Chest X-ray. View position: AP
Patient age: 45
Patient sex: F
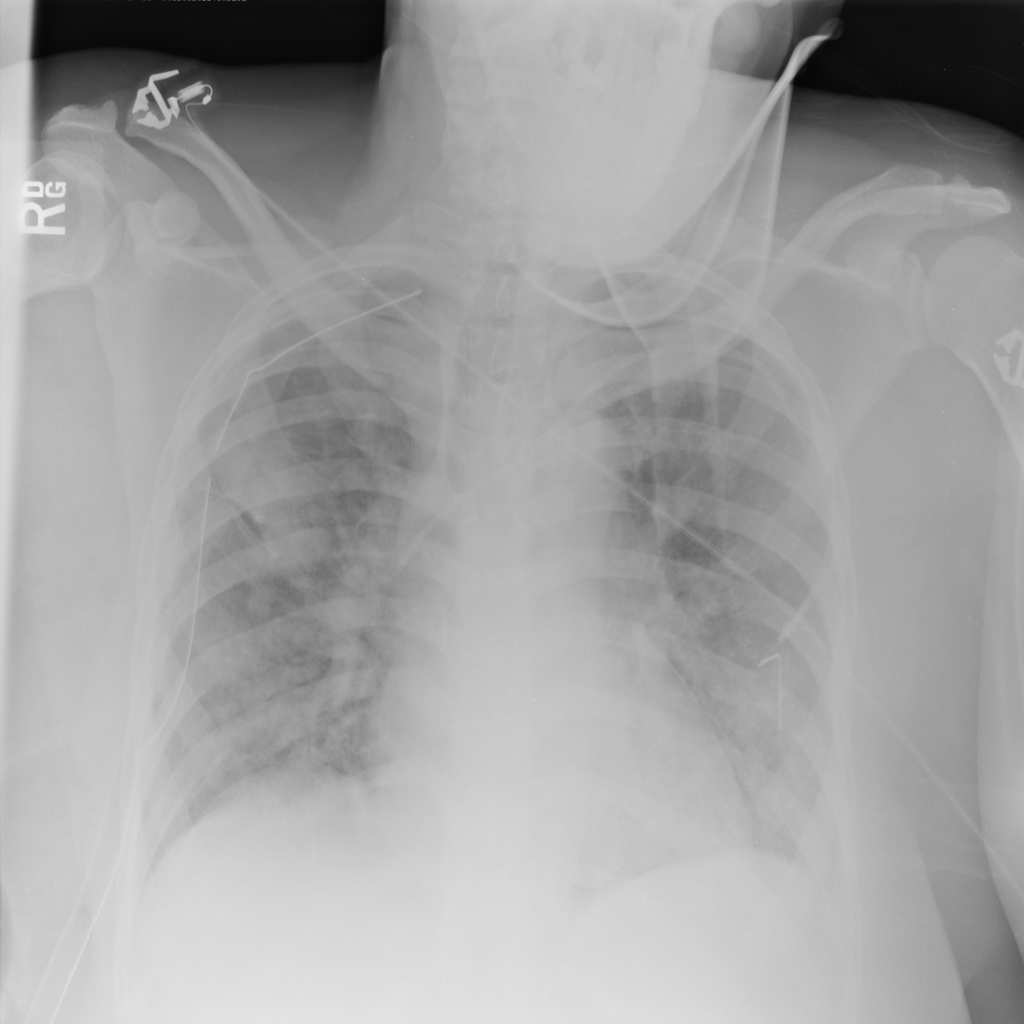
Finding: Pneumothorax